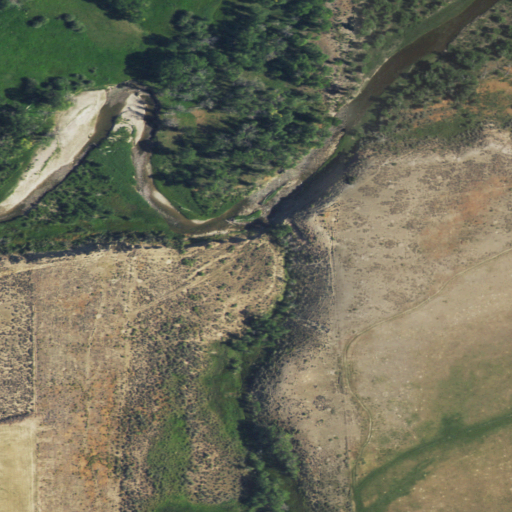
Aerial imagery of valley in Wyoming named Coon Hollow containing shrub, woody wetlands, pasture, and herbaceous wetlands